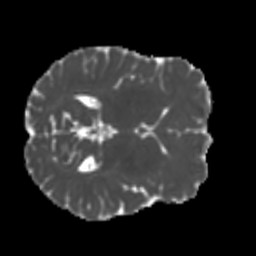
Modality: MD
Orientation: axial
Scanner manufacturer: siemens
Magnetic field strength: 3 T
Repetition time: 4 s
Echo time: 0.0594 s